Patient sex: M
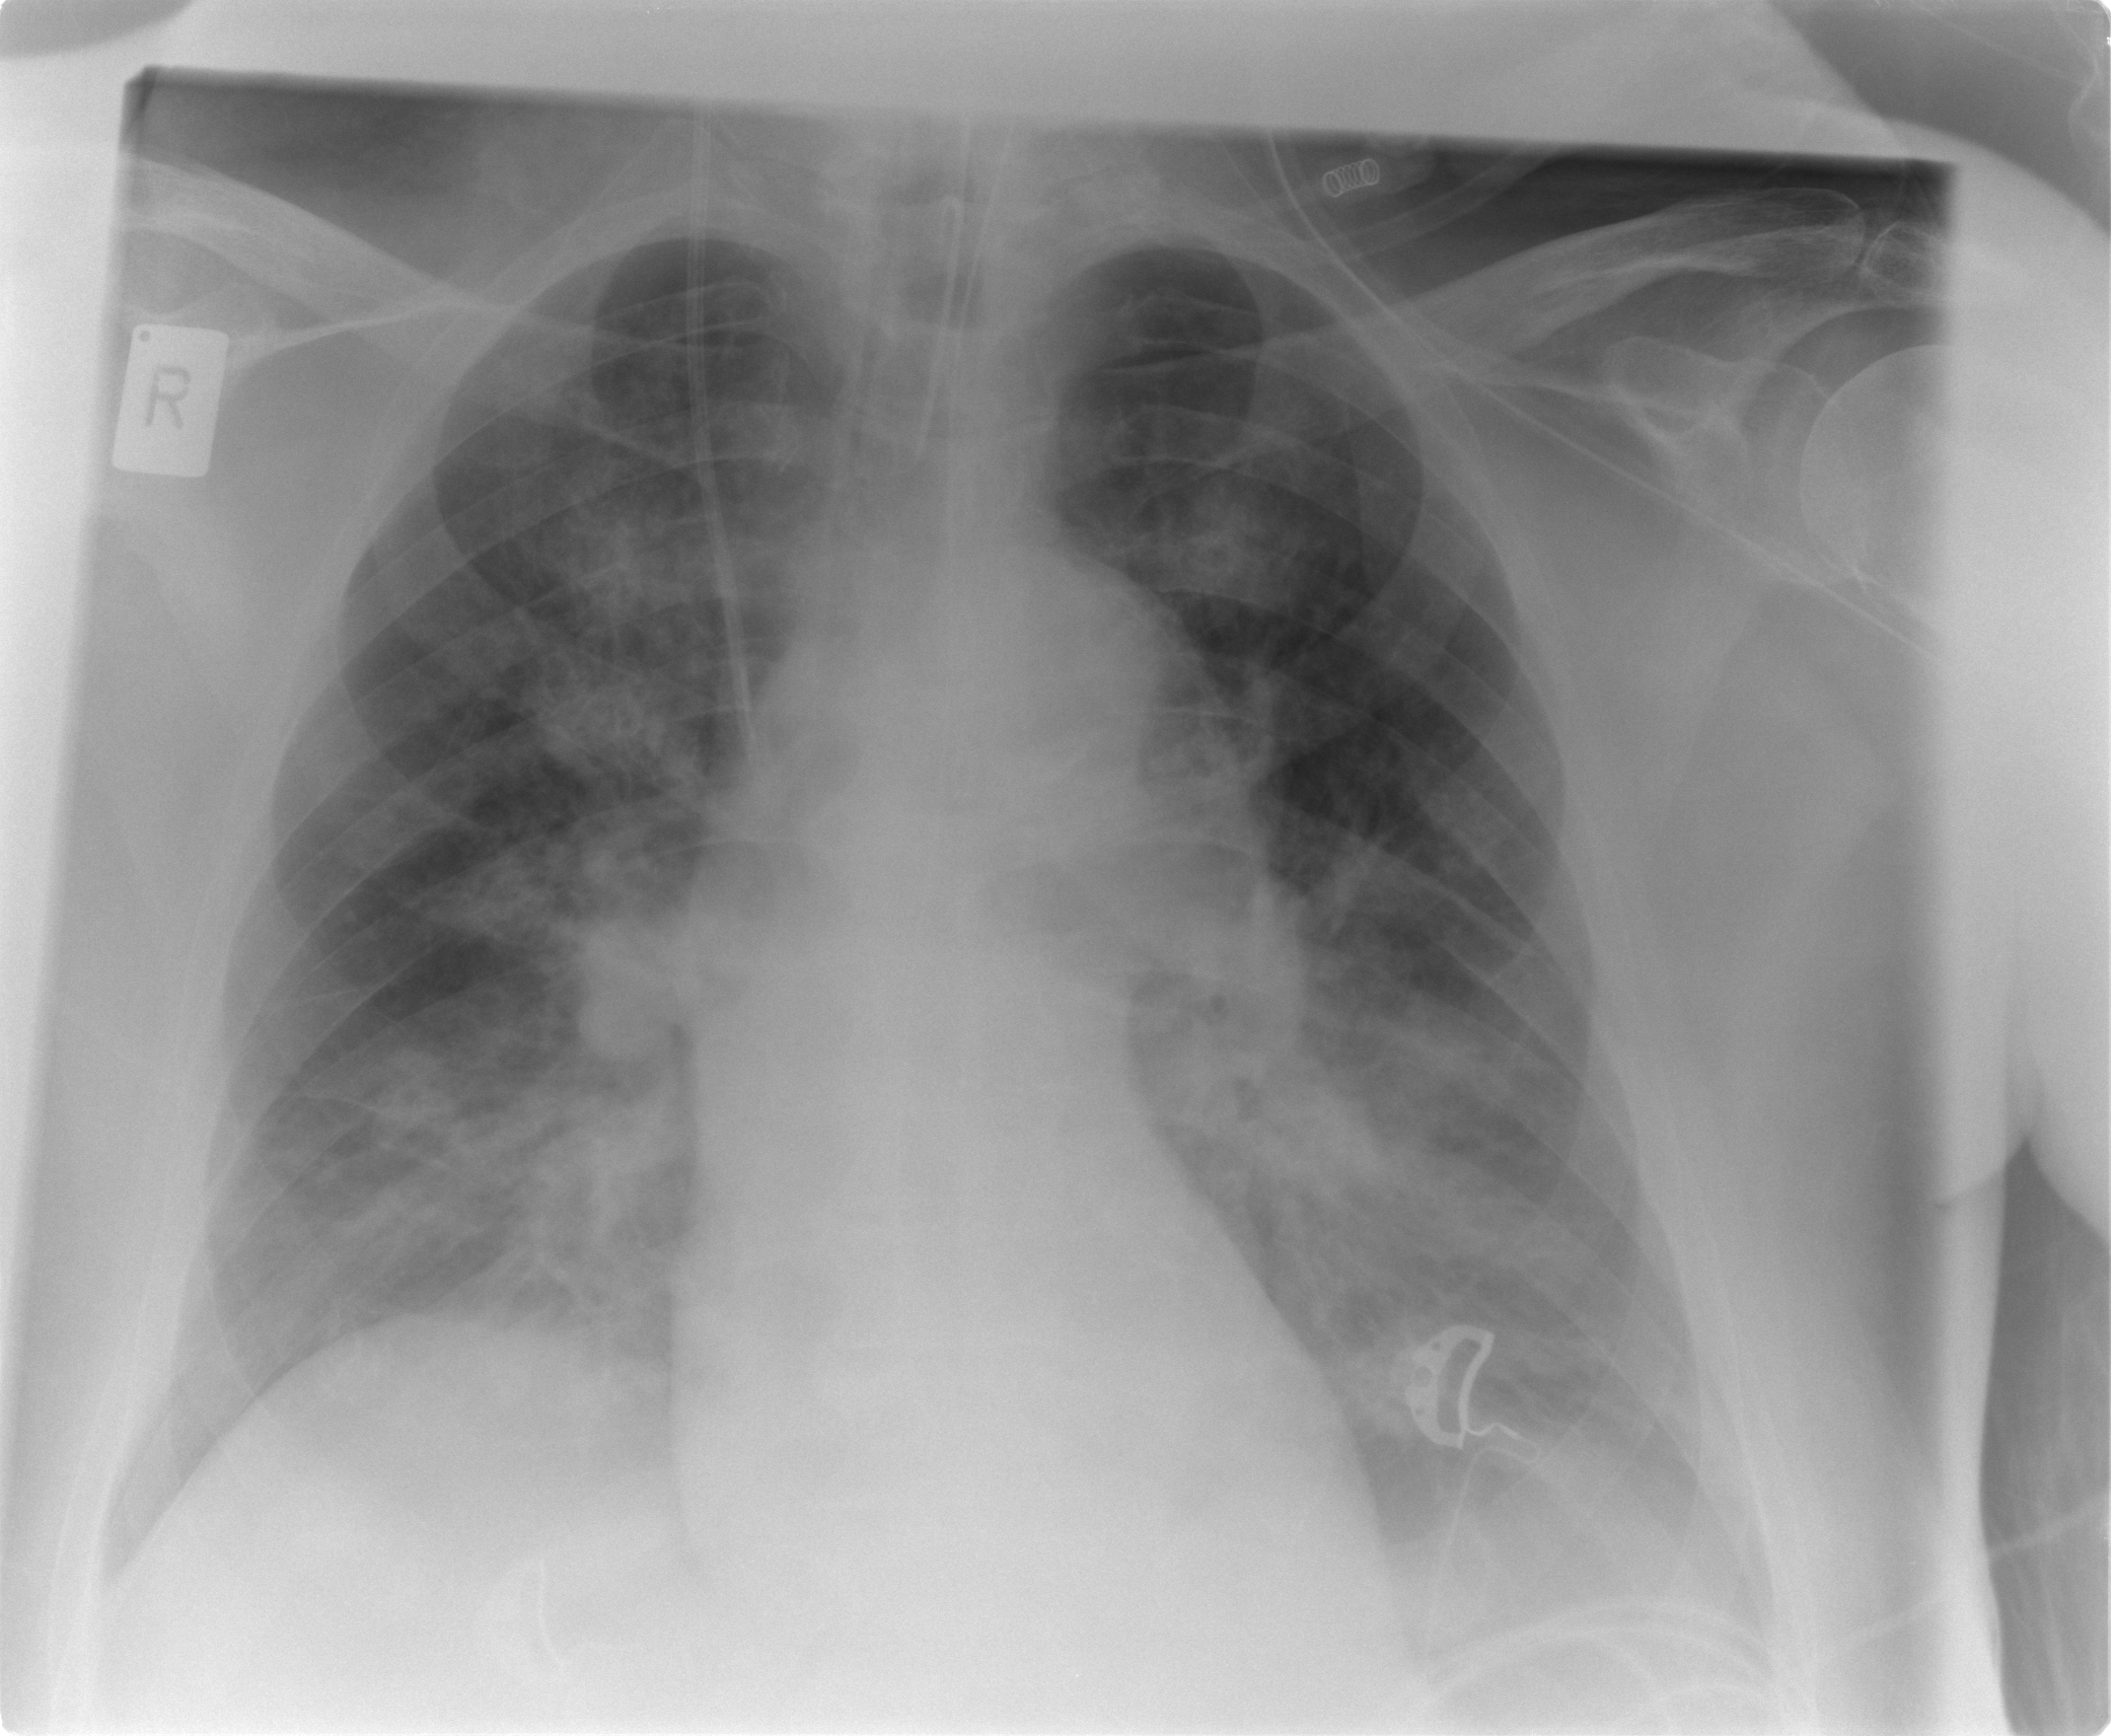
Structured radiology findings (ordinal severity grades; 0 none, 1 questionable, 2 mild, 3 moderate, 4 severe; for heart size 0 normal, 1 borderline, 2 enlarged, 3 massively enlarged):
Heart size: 0
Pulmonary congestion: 2
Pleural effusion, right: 0
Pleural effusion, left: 1
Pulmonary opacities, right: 3
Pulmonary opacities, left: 3
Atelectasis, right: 2
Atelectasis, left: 2